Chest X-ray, AP view. Patient: 46 years old, sex F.
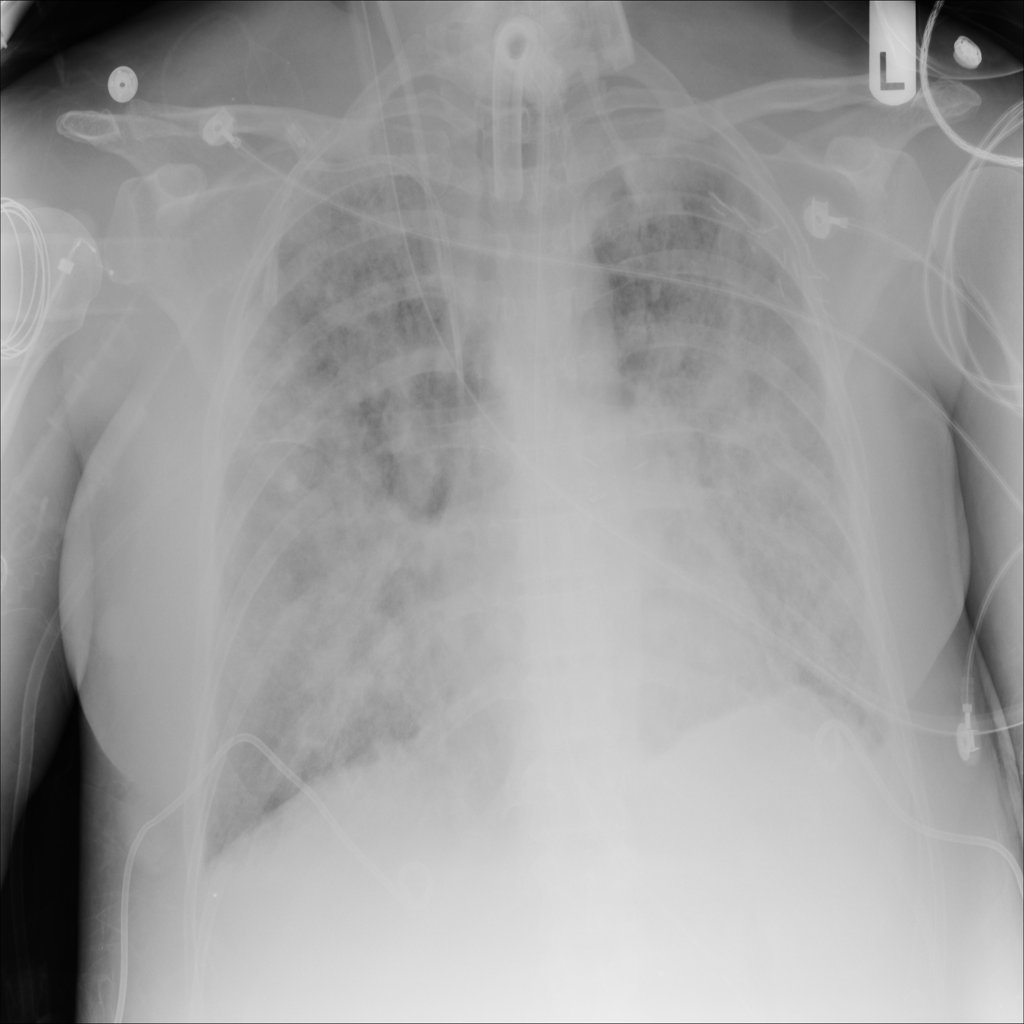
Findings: Infiltration, Nodule